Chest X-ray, PA view. Patient: 66 years old, sex F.
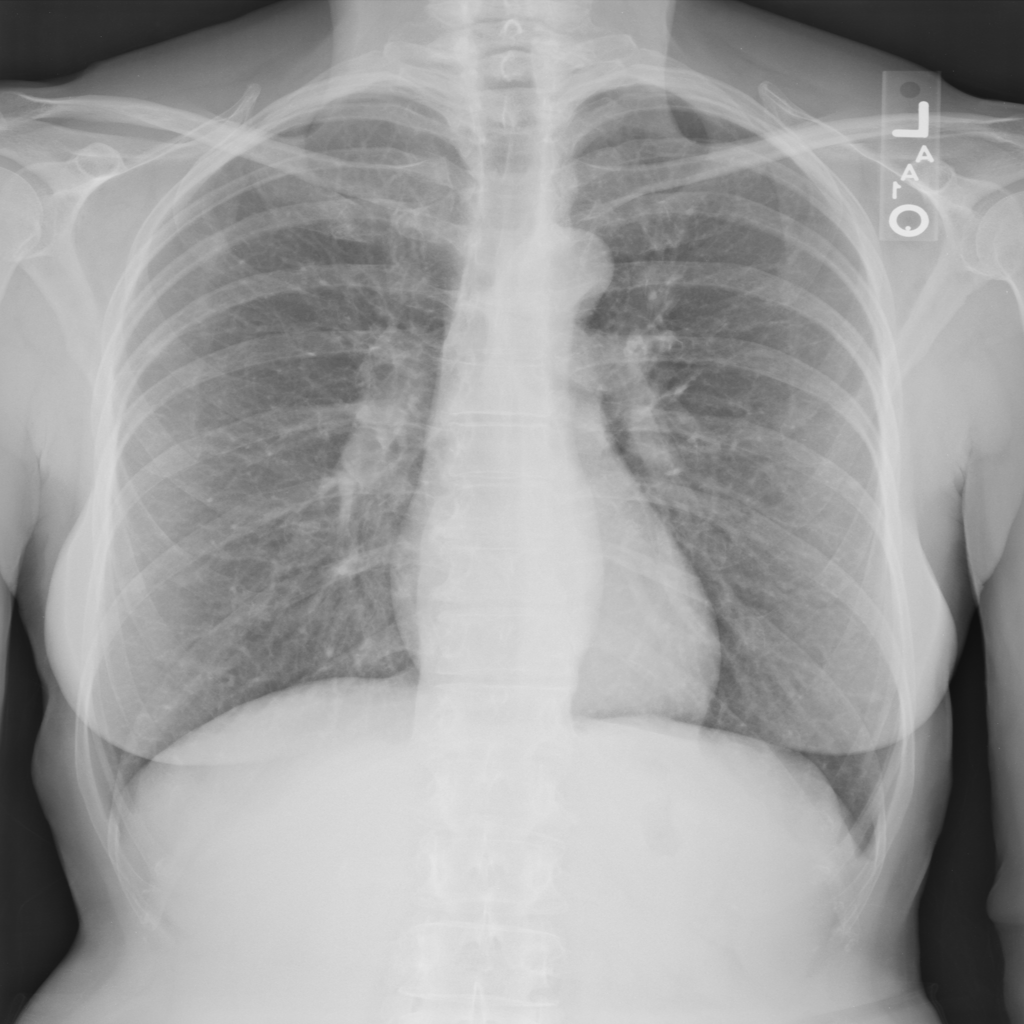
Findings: No Finding